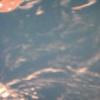
Label: water